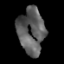
Tissue: lung
Cell type: Fibroblasts
Senescence score: 0.6035
Nuclear area (px): 1180
Mean DAPI intensity: 94.508